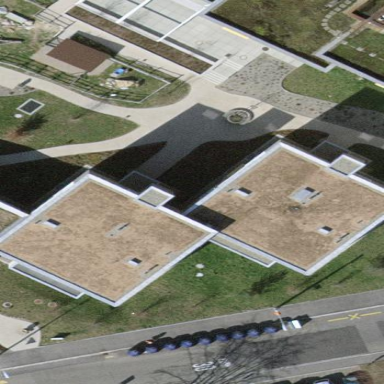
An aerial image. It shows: Apartment building with flat roof design.